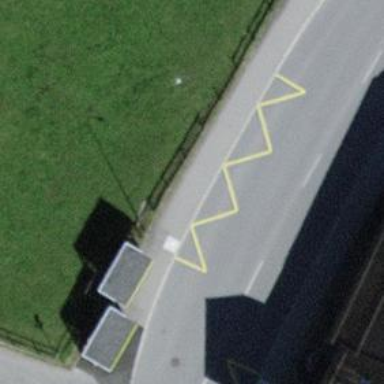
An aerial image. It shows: Bus stop with platform for public transport.